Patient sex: F
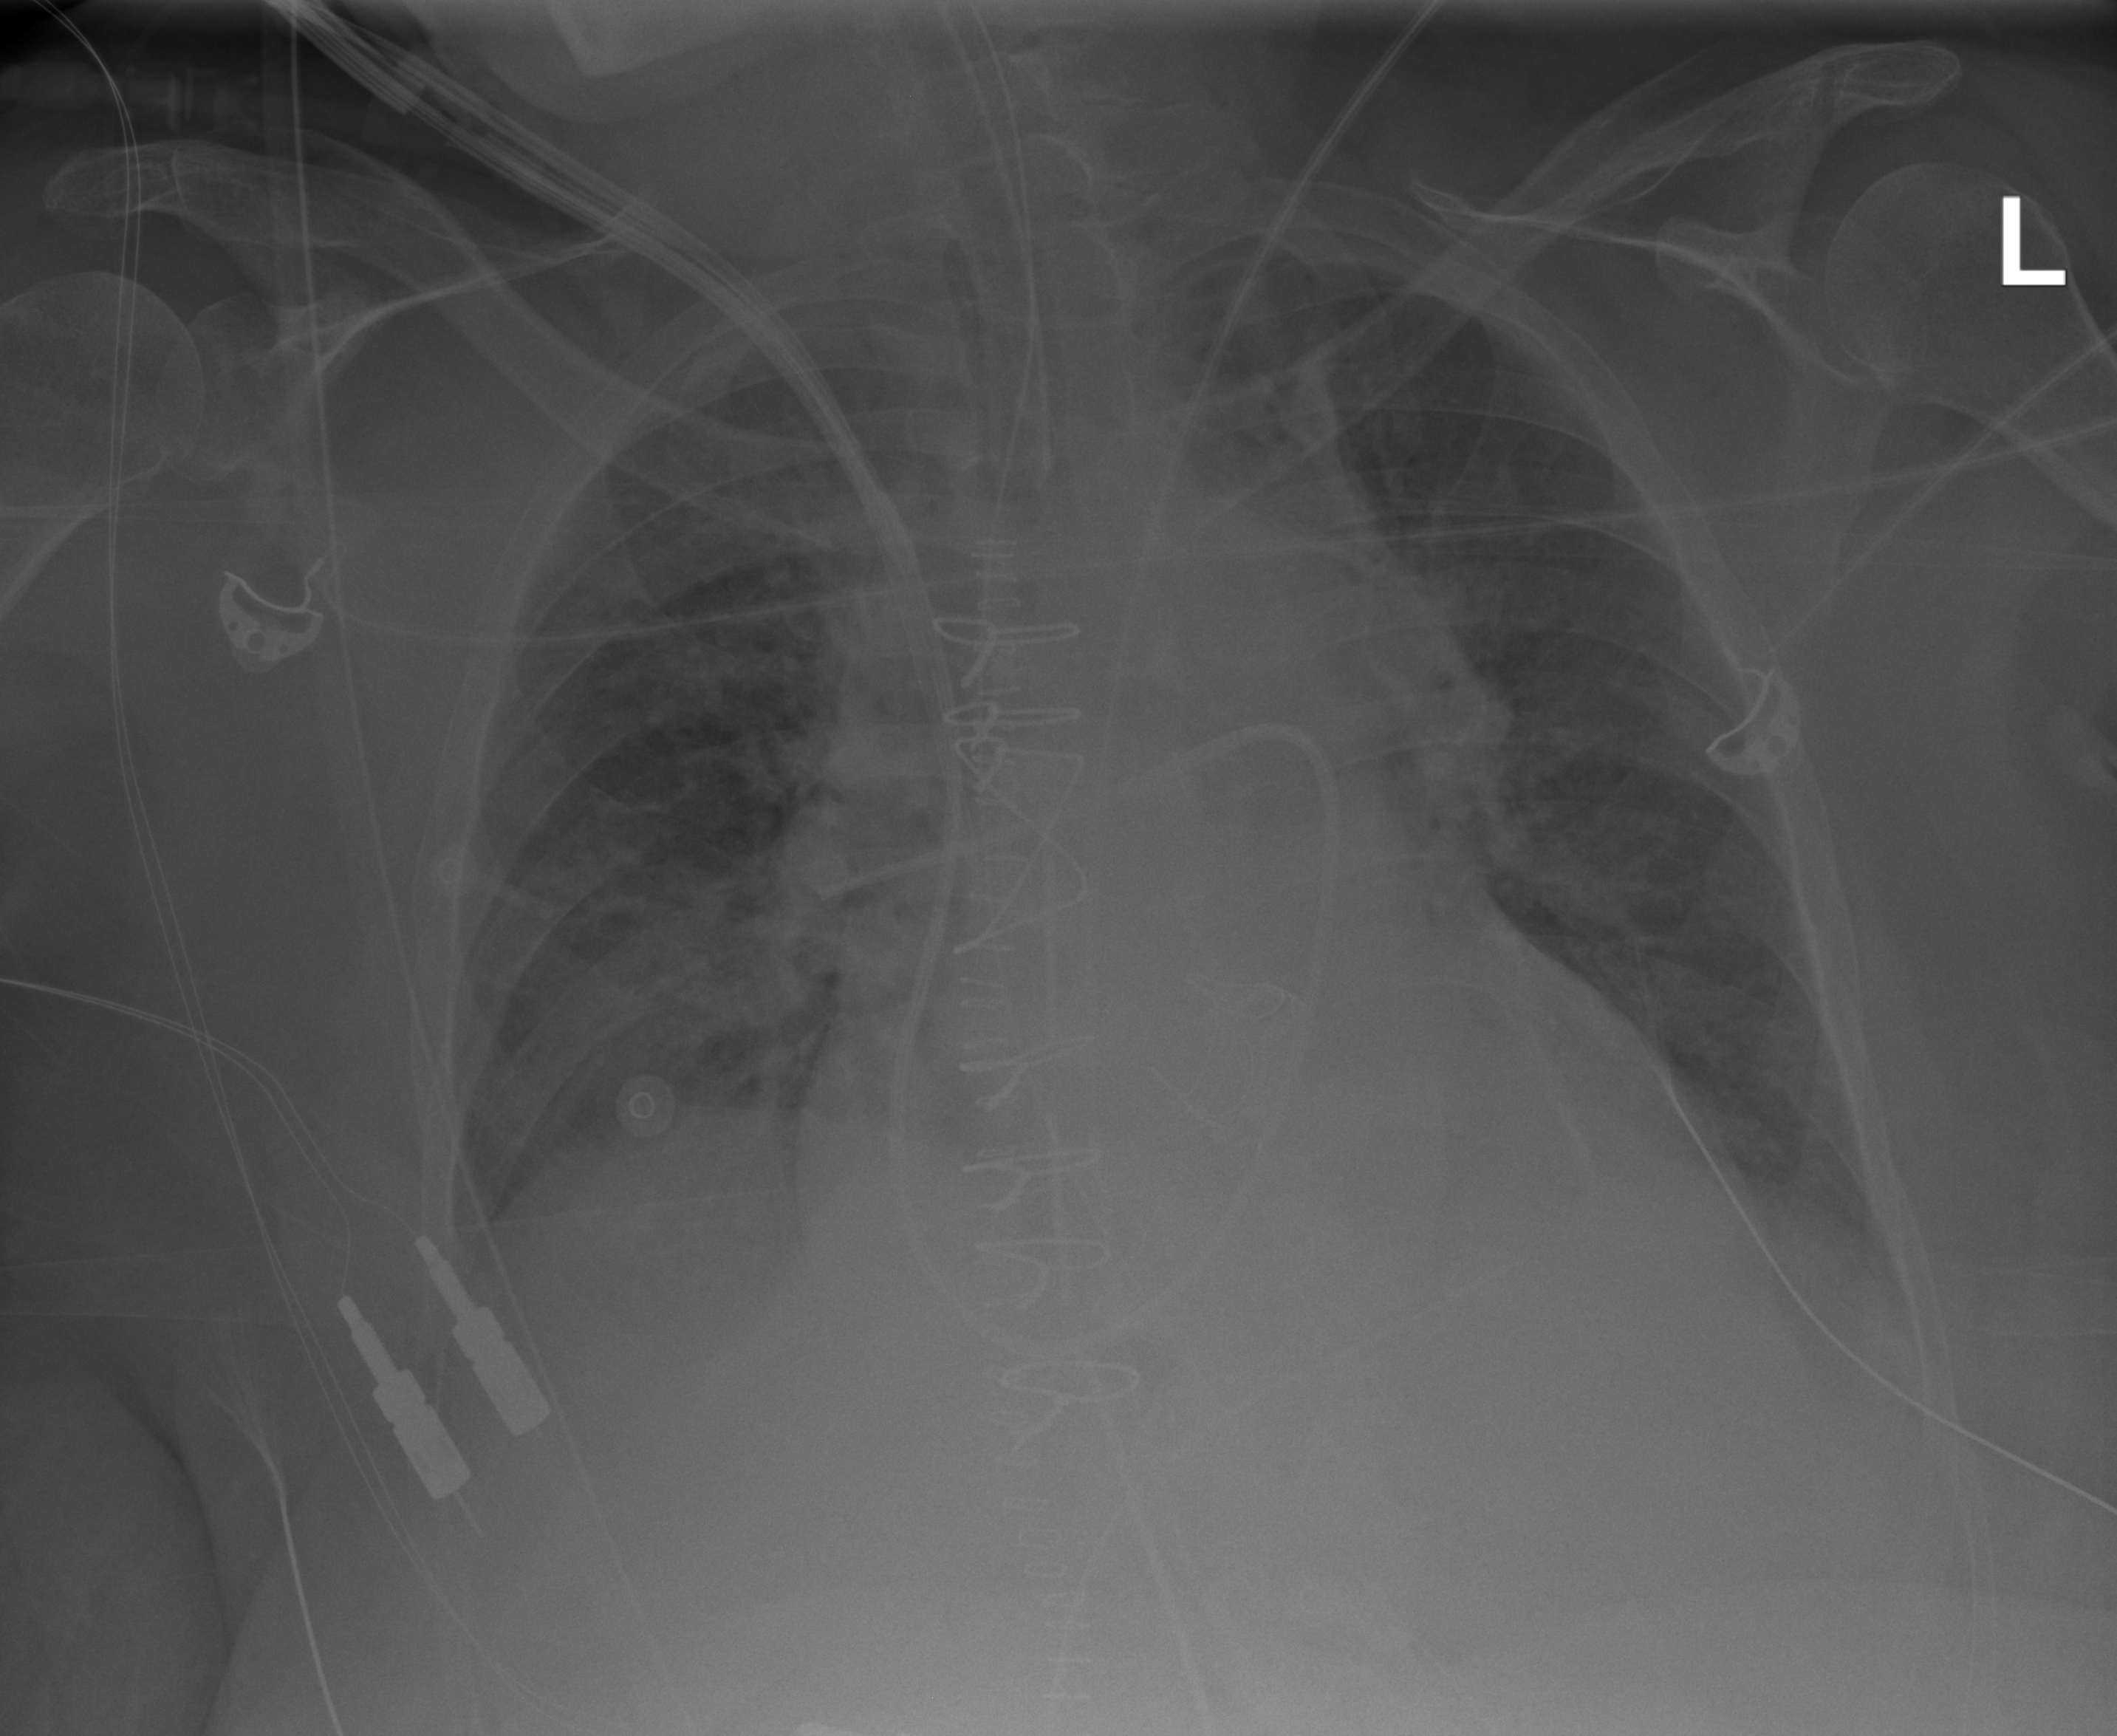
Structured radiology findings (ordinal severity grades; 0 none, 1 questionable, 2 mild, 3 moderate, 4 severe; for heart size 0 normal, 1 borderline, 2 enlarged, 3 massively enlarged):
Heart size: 2
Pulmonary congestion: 2
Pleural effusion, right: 0
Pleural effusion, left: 2
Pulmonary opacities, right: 2
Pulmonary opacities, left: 2
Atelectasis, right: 2
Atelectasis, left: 0